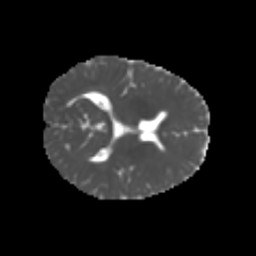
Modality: MD
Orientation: axial
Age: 6
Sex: male
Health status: healthy